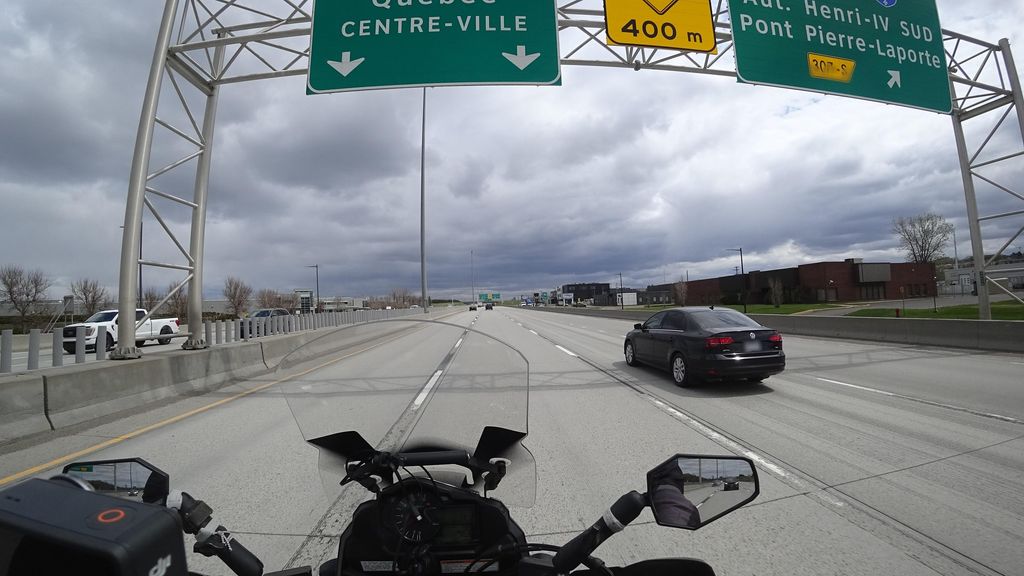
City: quebec_city